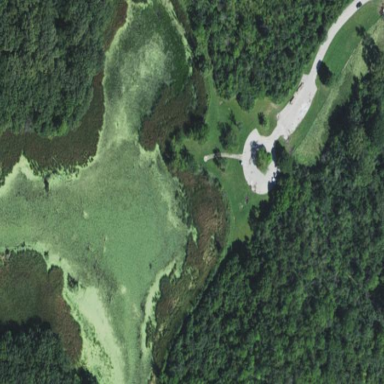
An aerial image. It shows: Wetland area characterized by wet meadow.